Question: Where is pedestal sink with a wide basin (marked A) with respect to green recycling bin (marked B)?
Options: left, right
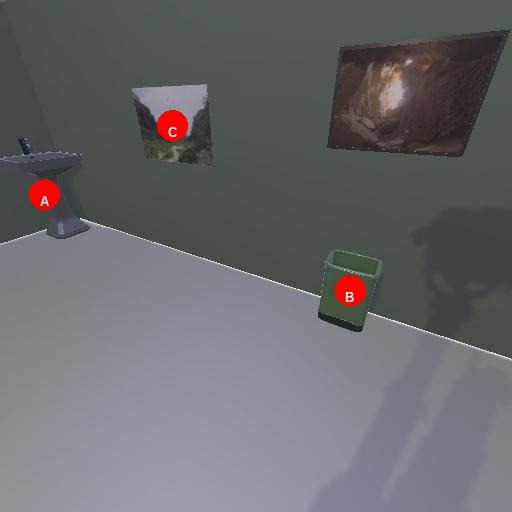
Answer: left